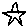
Label: star